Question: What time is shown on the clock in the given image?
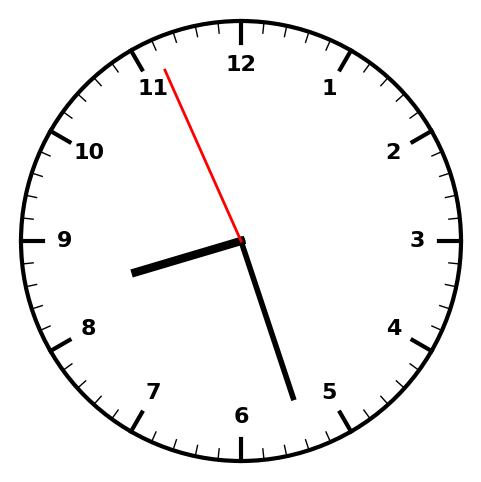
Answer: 08:26:56